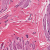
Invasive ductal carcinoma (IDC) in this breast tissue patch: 0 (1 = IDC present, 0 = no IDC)